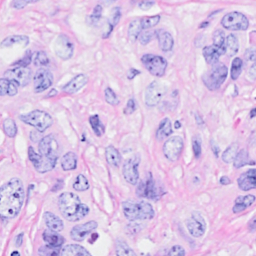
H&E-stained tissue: Breast